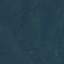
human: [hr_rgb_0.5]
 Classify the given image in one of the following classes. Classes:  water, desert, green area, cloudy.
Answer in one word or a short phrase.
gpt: green area